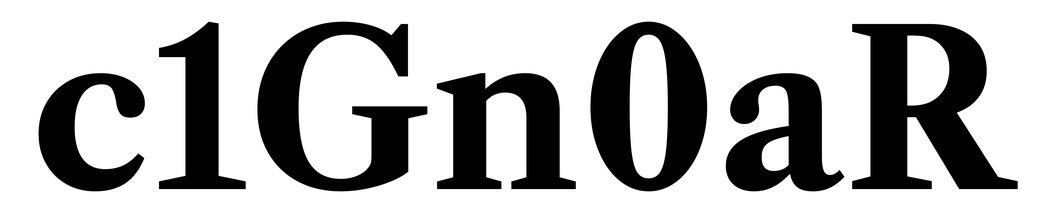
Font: LibreCaslonText_Bold